Question: What is the value of this measurement?
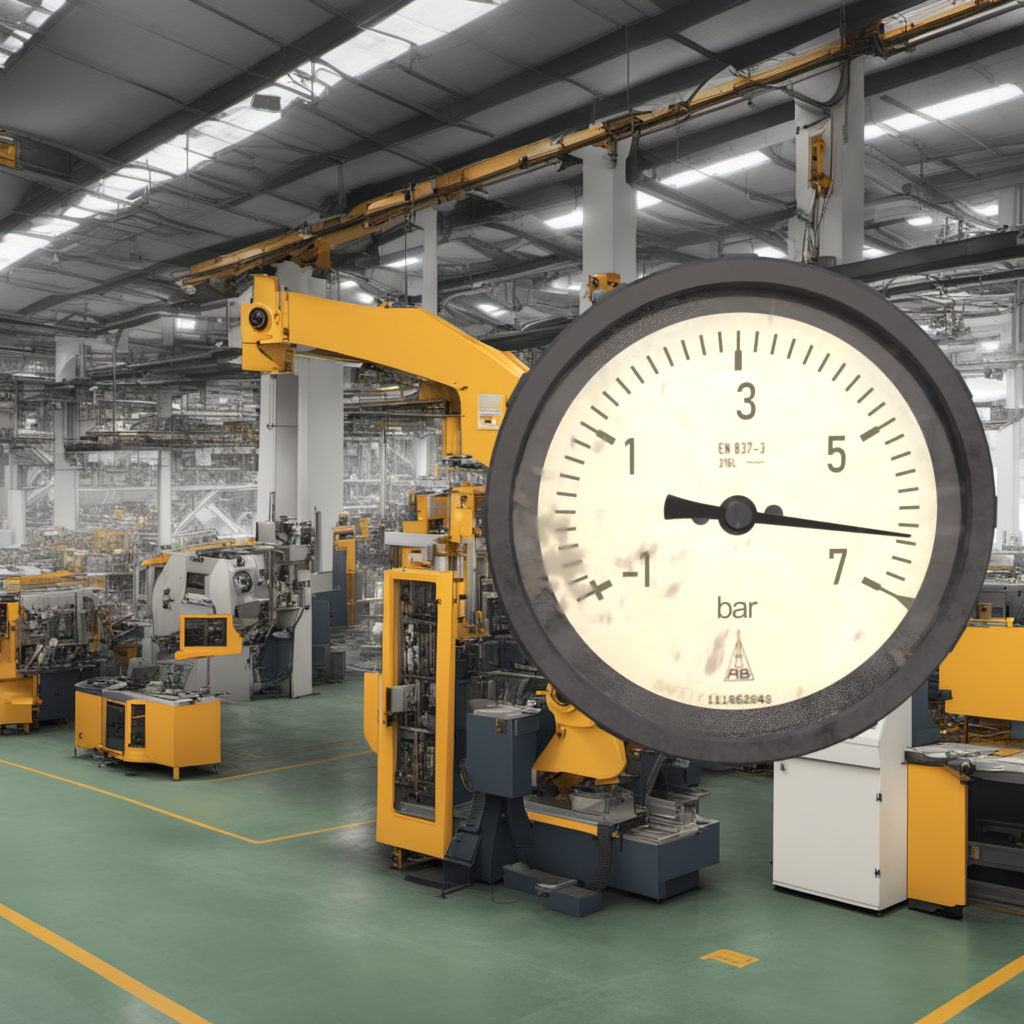
Answer: The result is 6.28
Question: What is the value range of this measurement?
Answer: The range is from -1 to 7
Question: What is the minimum and maximum value of this measurement?
Answer: The minimum value is -1 and the maximum value is 7